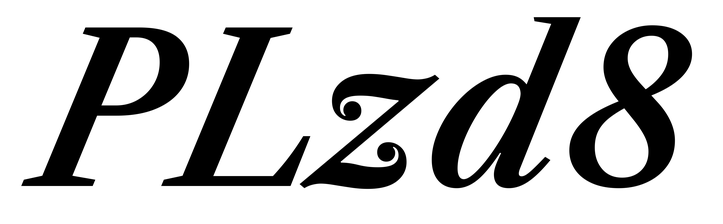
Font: LibreCaslonText-Italic_SemiBold_Italic